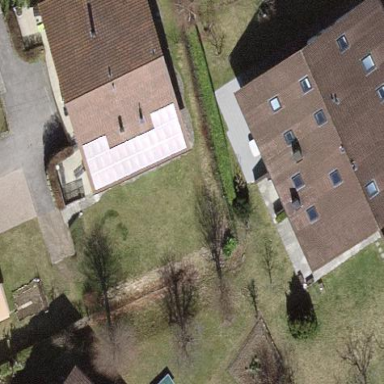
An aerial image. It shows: Residential garden.